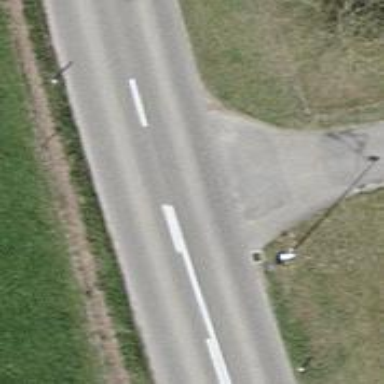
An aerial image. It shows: Driveway leading to service road.